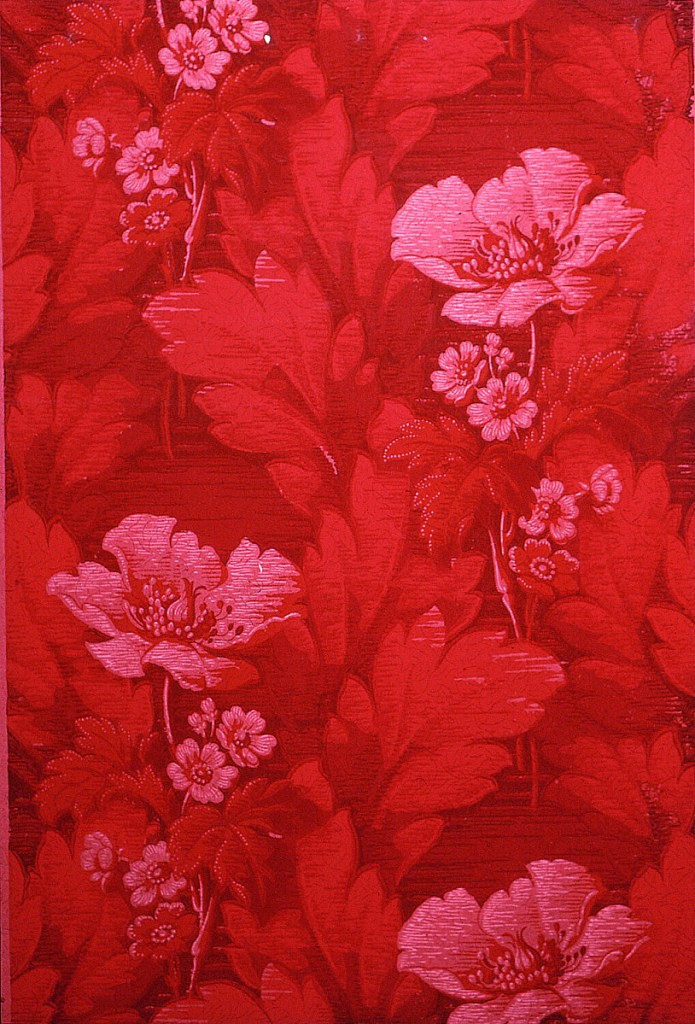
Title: Sidewall - sample
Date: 1906–08
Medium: Machine-printed on ingrain paper
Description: Cluster of red poppy flowers, set within dense foliage. Printed in shades of red on red ingrain paper.